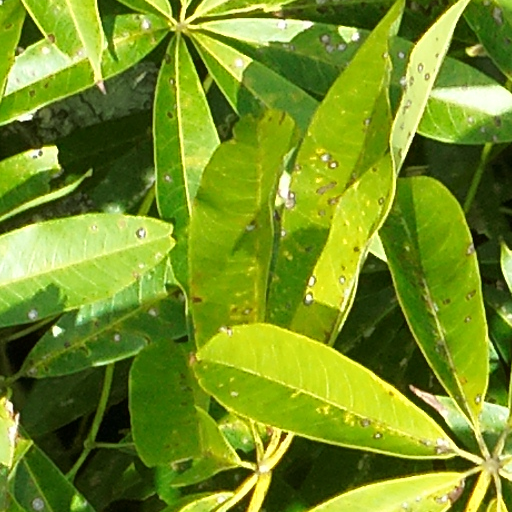
Species: Ceiba pentandra
GBIF accepted scientific name: Ceiba pentandra
Crown area (m\u00b2): 289.367